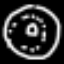
Label: donut